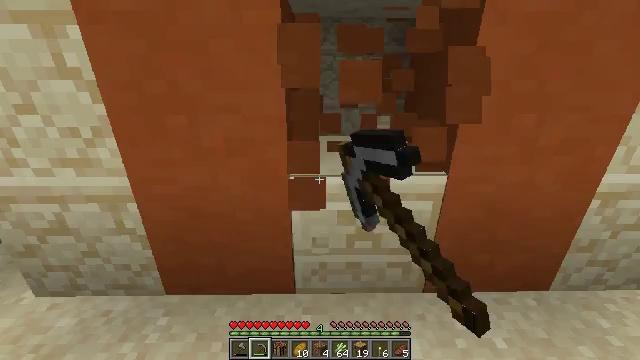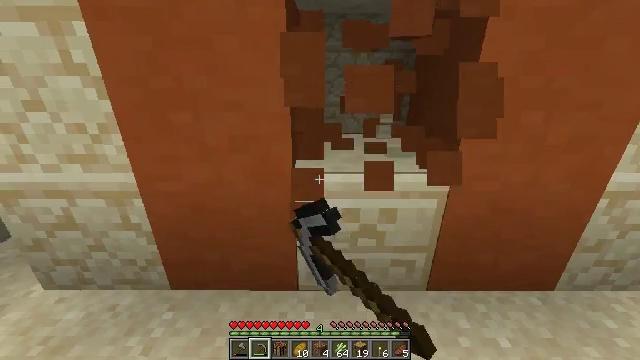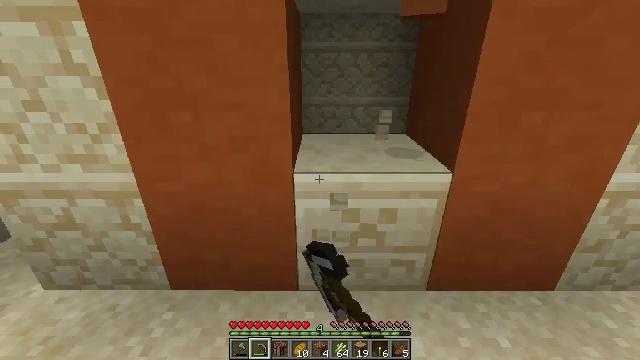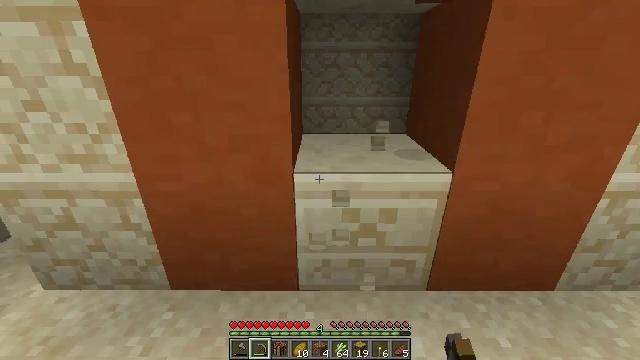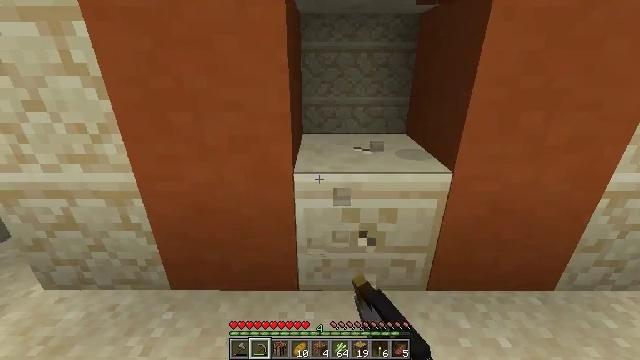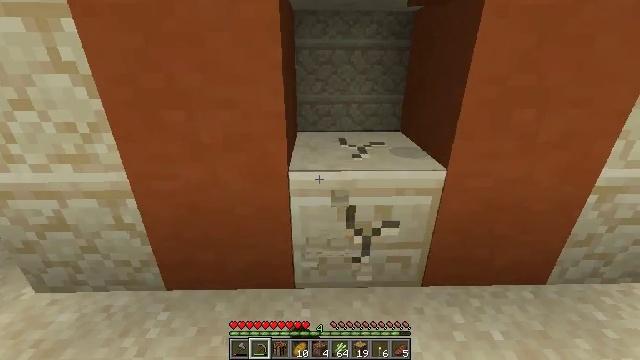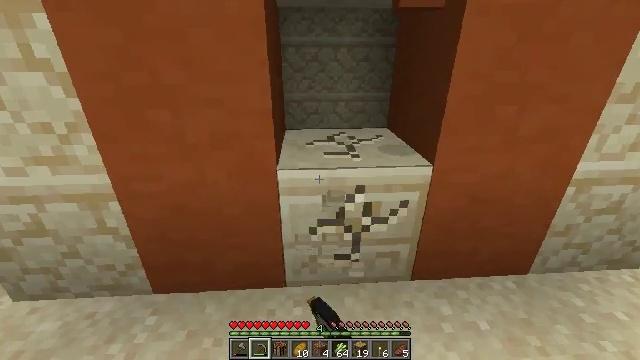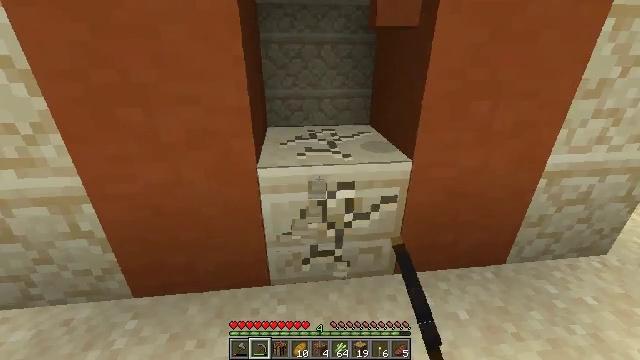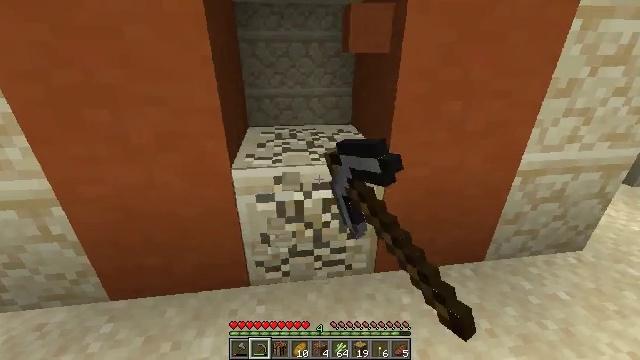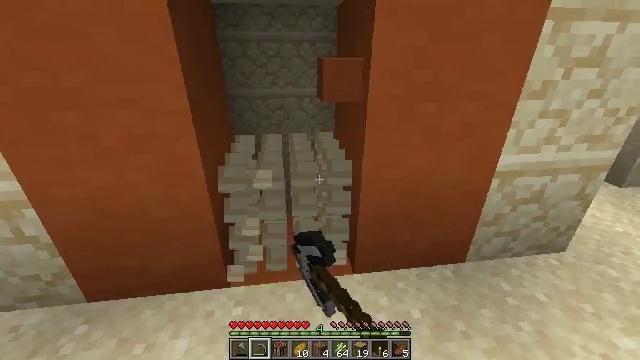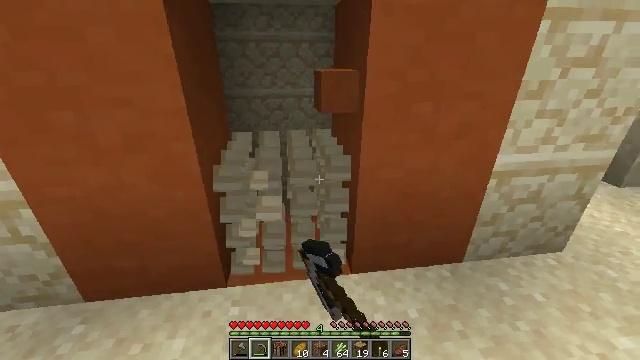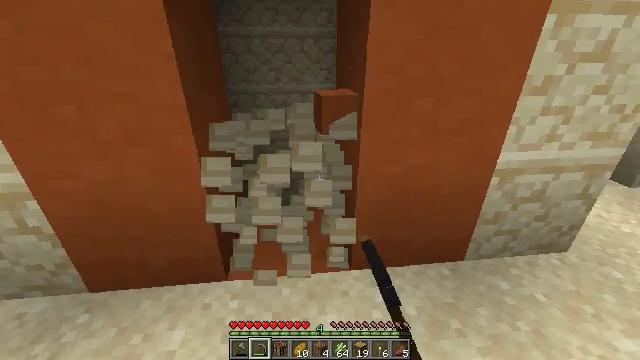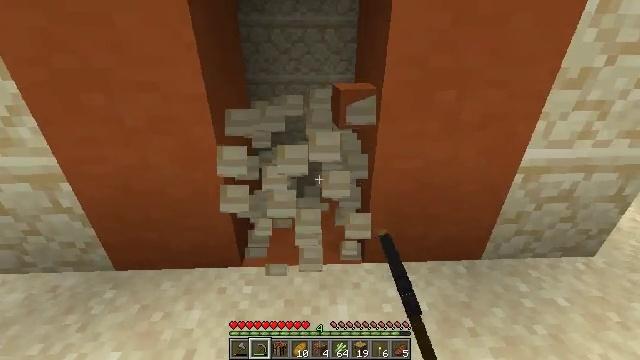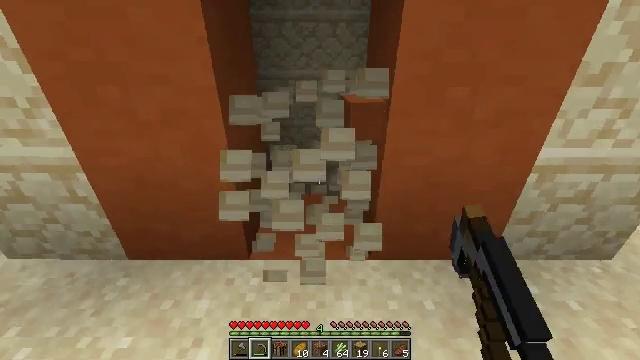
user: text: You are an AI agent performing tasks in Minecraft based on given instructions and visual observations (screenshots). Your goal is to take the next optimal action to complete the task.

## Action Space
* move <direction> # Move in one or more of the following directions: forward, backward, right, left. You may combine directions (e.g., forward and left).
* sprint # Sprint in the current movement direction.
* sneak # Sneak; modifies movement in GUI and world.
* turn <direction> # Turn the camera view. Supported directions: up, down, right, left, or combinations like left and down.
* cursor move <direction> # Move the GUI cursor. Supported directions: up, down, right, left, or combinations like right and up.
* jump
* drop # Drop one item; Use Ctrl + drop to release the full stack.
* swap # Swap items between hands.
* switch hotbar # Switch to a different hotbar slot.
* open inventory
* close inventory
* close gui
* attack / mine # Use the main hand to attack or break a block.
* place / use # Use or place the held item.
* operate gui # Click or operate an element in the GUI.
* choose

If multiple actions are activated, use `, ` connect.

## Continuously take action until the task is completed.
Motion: motion action
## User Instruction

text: Chisel away at the sandstone to get the chiseled version.
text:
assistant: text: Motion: attack / mine
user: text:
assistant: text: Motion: attack / mine
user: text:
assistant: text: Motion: attack / mine
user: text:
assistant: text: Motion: attack / mine
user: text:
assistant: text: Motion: turn right, attack / mine
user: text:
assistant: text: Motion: turn right, attack / mine
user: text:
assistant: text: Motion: move right, turn right, attack / mine
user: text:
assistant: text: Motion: move right, turn right, attack / mine
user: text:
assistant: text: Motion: attack / mine
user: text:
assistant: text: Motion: attack / mine
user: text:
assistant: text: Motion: turn left, attack / mine
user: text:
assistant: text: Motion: turn left and down, attack / mine
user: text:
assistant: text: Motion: turn left, attack / mine
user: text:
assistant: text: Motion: attack / mine